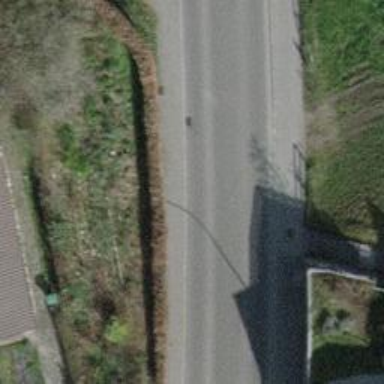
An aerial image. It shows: Tertiary road with asphalt surface and sidewalks on both sides.